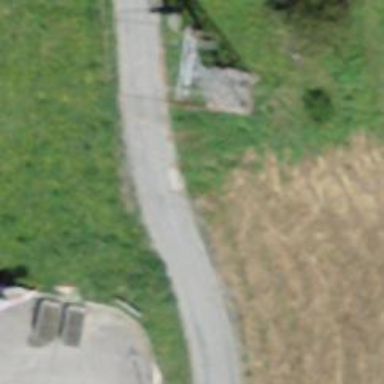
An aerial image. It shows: Tunnel footway.